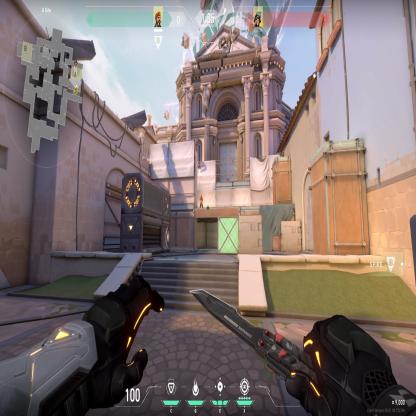
Label: enemy